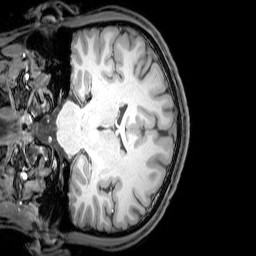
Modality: T1w
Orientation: coronal
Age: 25
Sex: male
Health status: healthy
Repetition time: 0.081 s
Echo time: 0.037 s